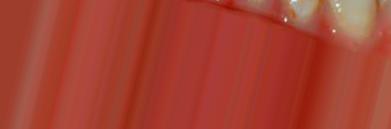
Condition: Caries